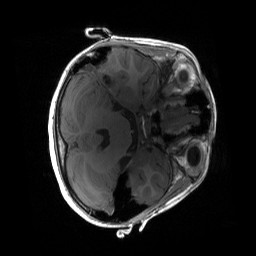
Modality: T1w
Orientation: axial
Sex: female
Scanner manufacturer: siemens
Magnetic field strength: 3 T
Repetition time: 1.9 s
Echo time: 0.00243 s